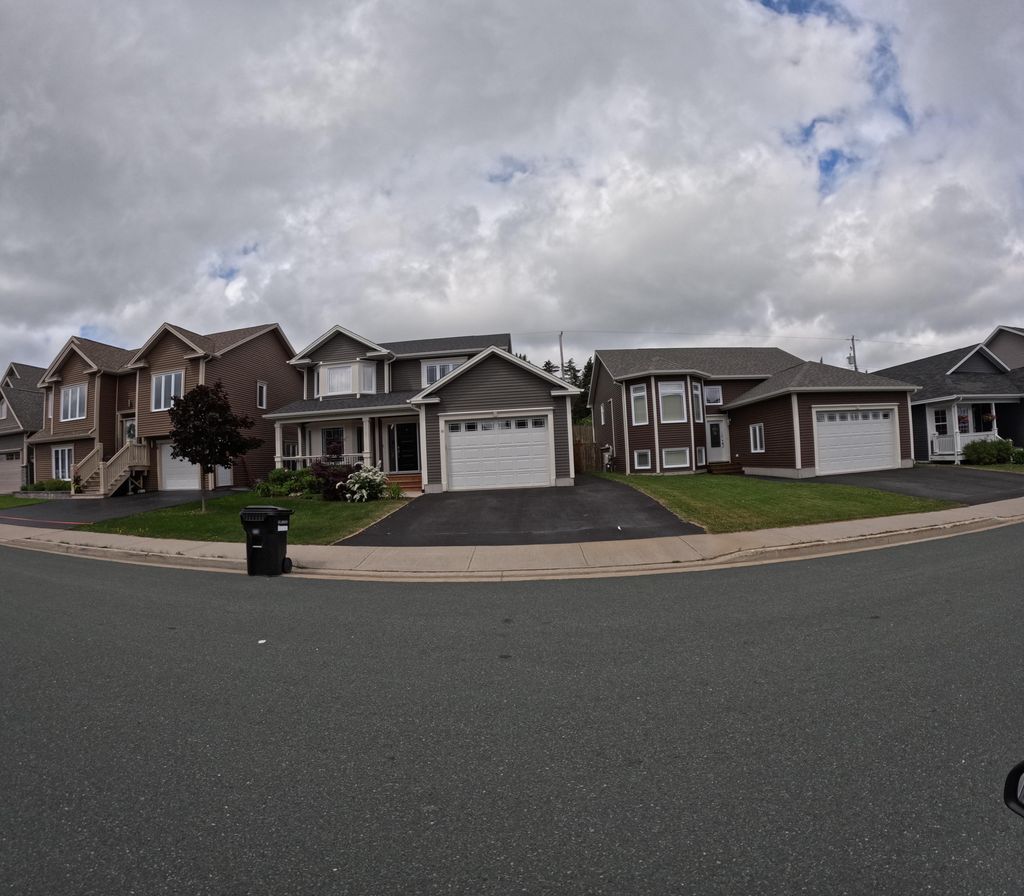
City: st_johns